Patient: sex M, age 43
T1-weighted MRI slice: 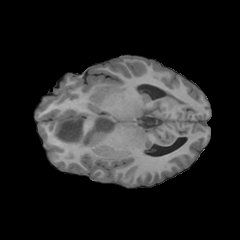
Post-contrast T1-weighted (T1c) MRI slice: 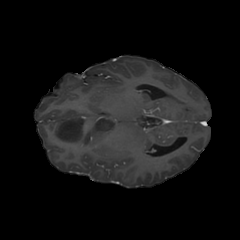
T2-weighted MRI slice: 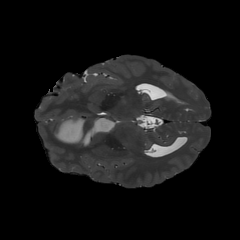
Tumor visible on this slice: yes
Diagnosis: Astrocytoma, IDH-mutant
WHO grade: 4